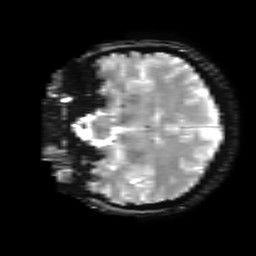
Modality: T2starw
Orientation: coronal
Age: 33
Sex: female
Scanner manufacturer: ge
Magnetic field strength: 3 T
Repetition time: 0.65 s
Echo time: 0.02 s